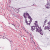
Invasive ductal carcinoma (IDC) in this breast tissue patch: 1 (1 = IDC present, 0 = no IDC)